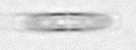
Label: pennate